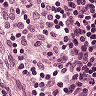
Metastatic tissue present: no